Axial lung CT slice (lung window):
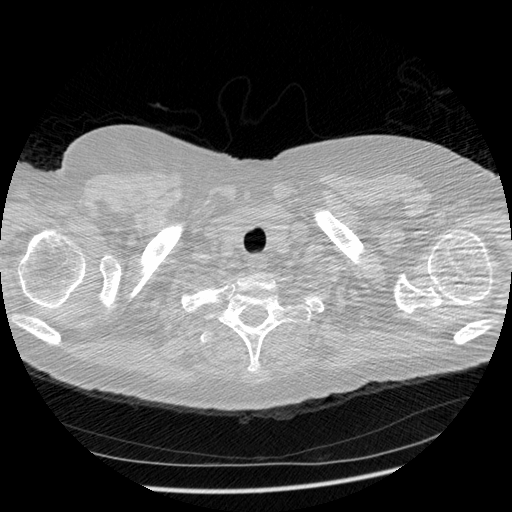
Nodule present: no